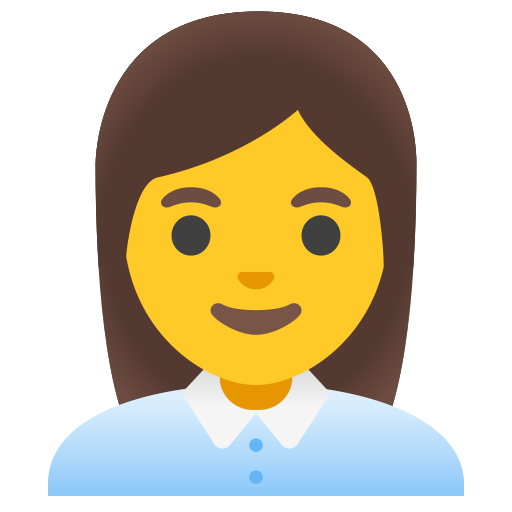
Emoji: 👩‍💼